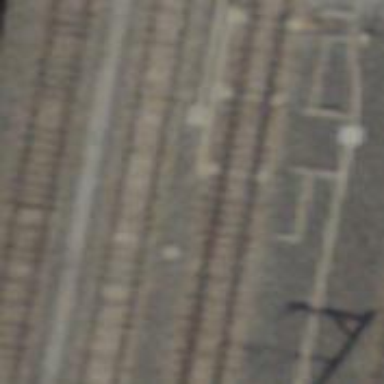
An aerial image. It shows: Railway switch.